Interaction volume radius: 10 \u00c5
Interaction volume height: 20 \u00c5
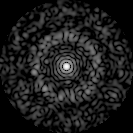
Disorder parameter: 0.8474